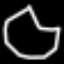
Label: octagon